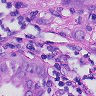
Metastatic tissue present: yes